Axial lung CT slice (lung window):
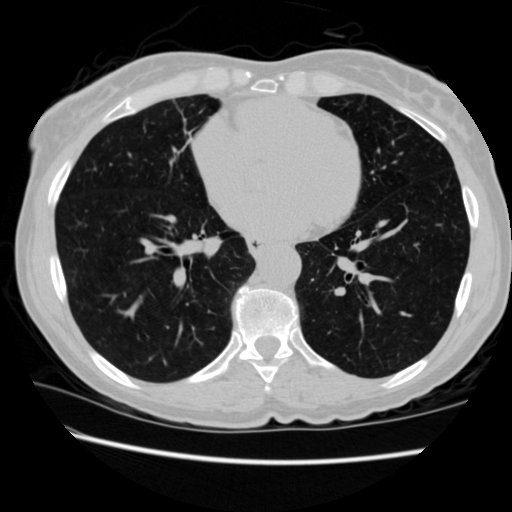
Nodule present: no